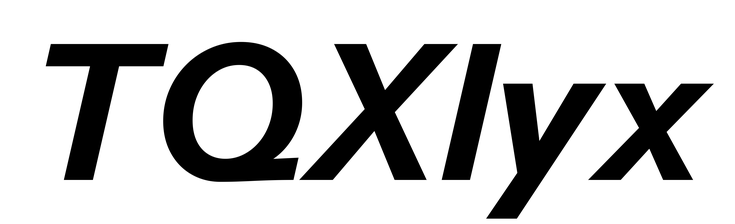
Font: InstrumentSans-Italic_Bold_Italic